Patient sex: F
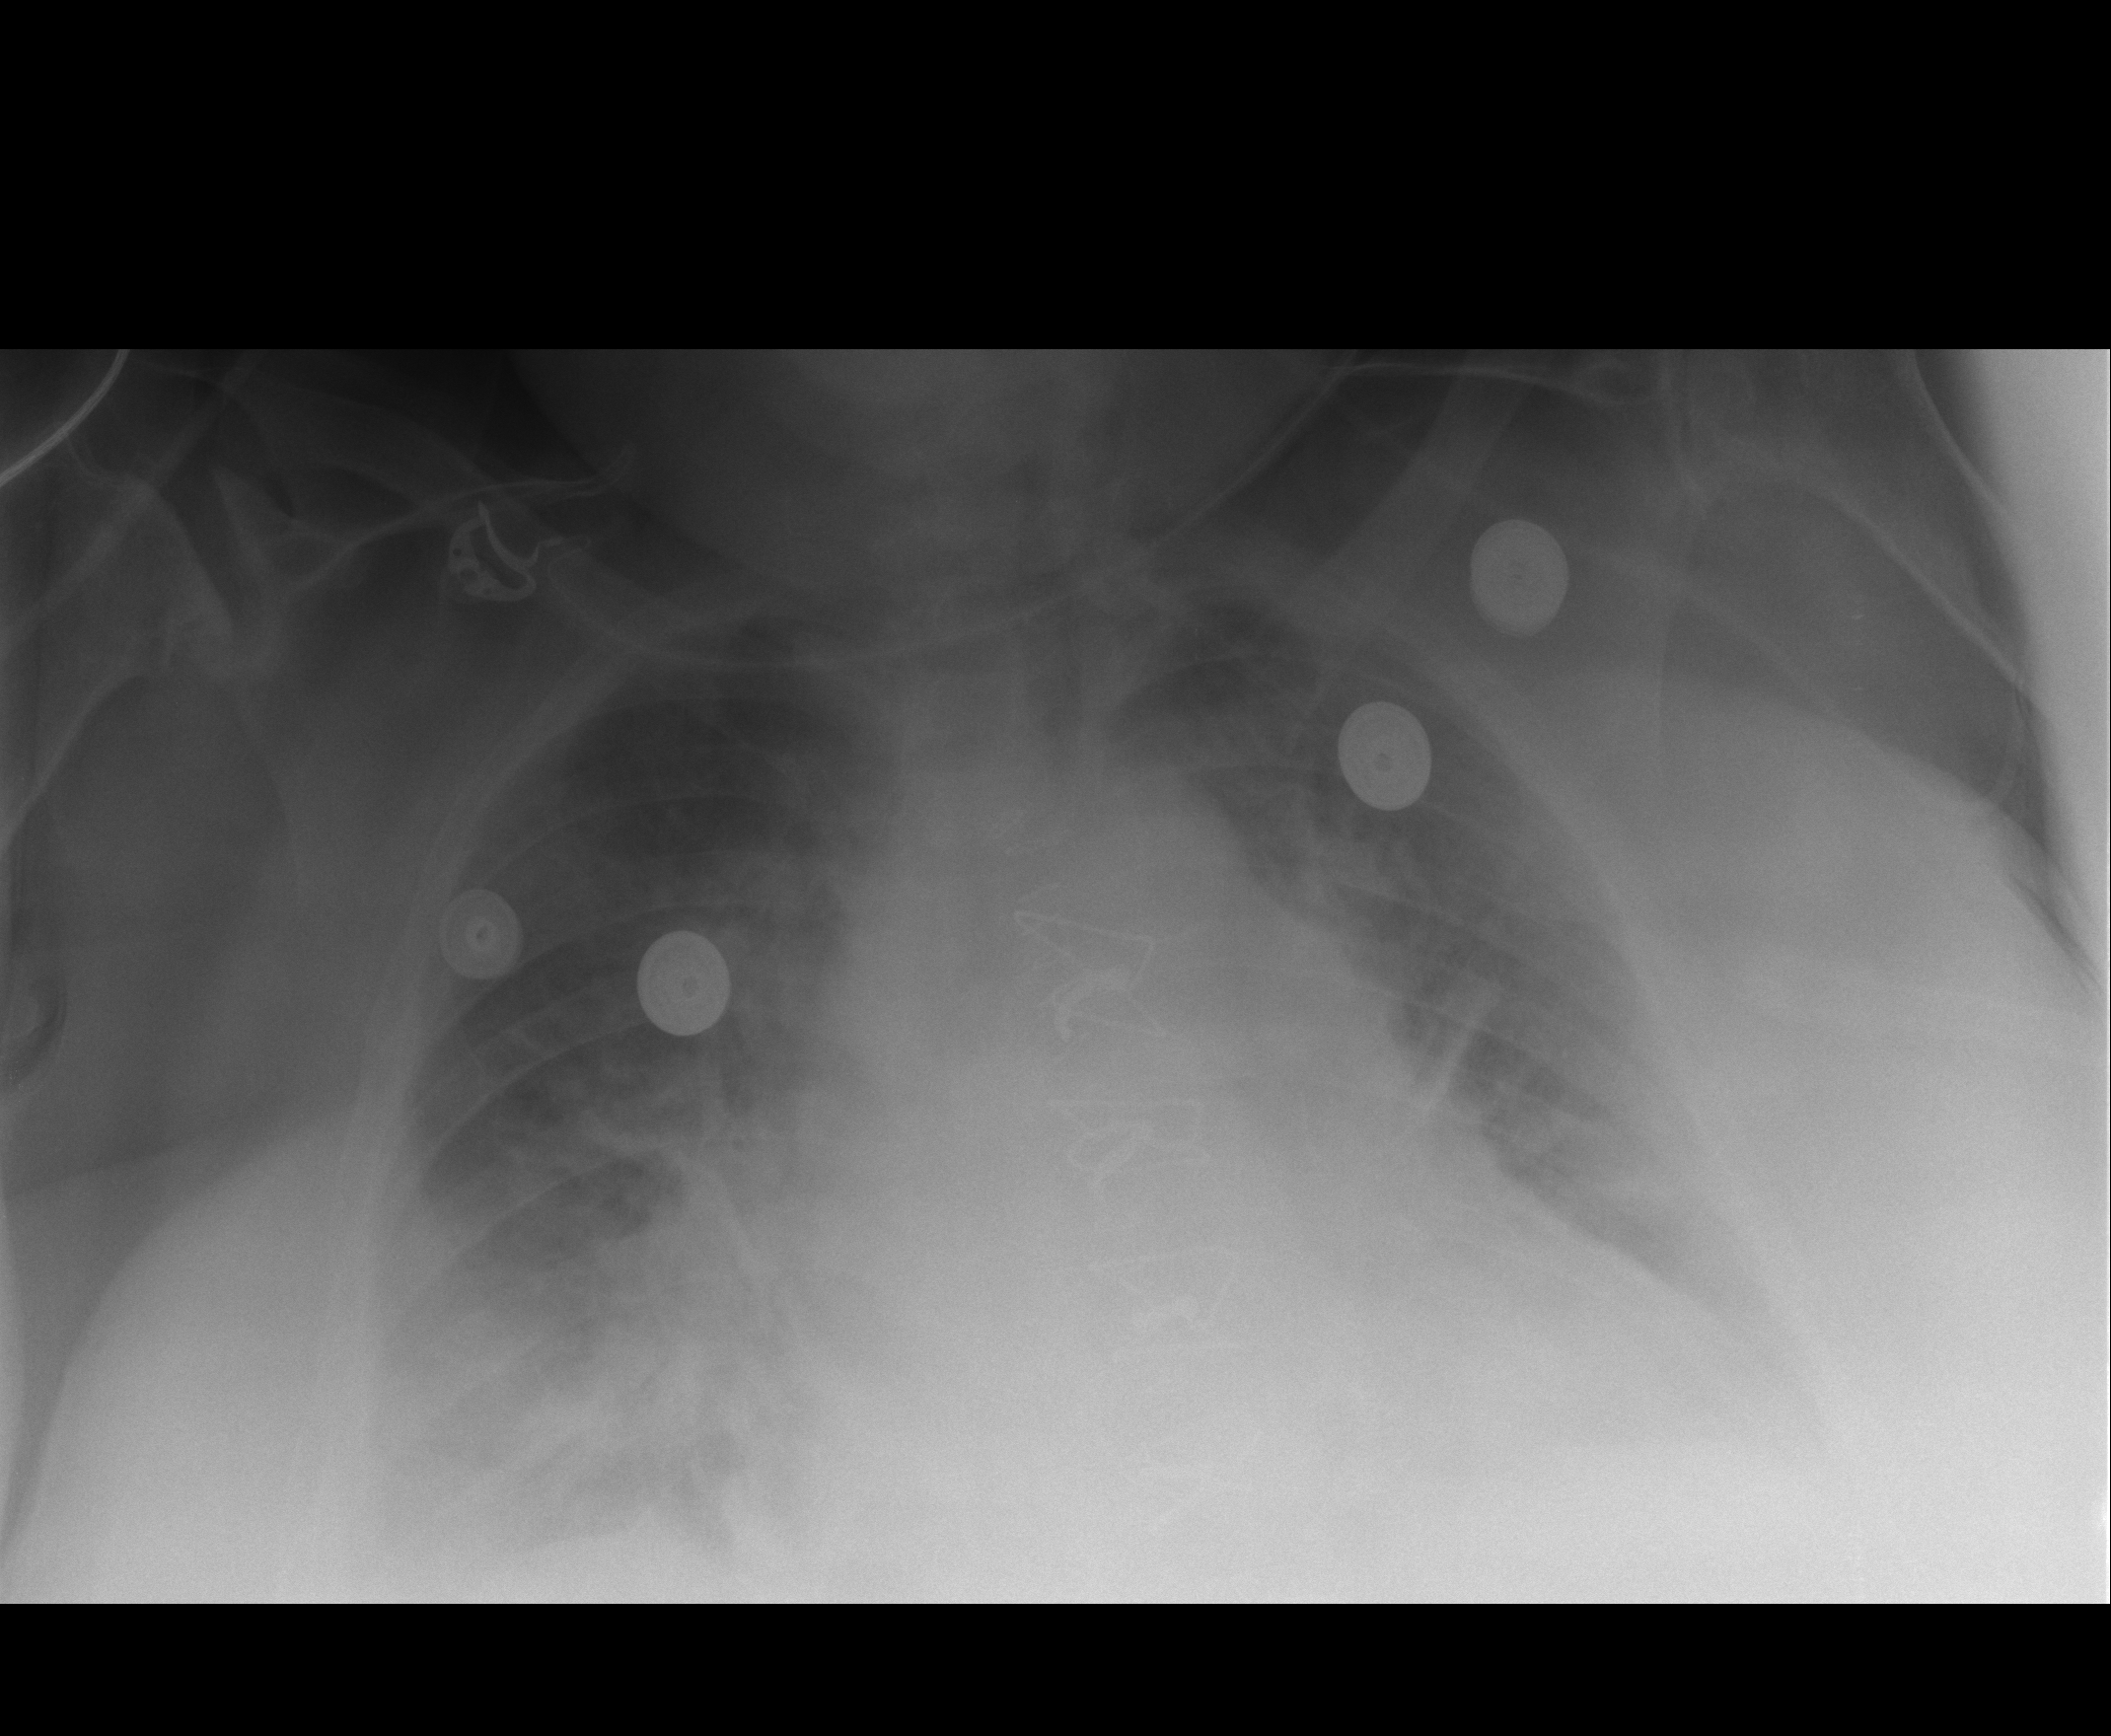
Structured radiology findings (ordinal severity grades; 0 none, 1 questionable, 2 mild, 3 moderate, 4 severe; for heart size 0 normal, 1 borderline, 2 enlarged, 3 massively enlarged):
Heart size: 2
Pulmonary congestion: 3
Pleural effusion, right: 2
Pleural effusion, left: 2
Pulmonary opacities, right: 0
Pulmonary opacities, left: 2
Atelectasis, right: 3
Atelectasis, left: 3